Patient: sex F, age 76
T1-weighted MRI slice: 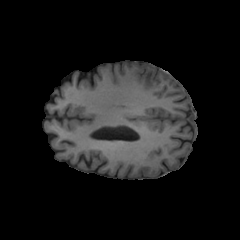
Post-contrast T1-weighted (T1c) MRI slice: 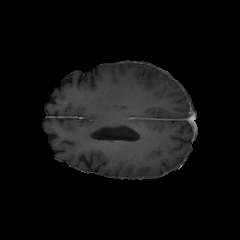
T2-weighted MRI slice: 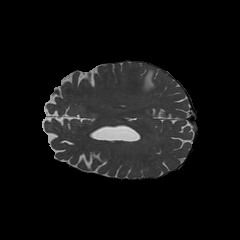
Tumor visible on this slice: yes
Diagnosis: Glioblastoma, IDH-wildtype
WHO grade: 4